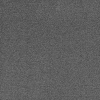
Atmospheric dust classification: dusty